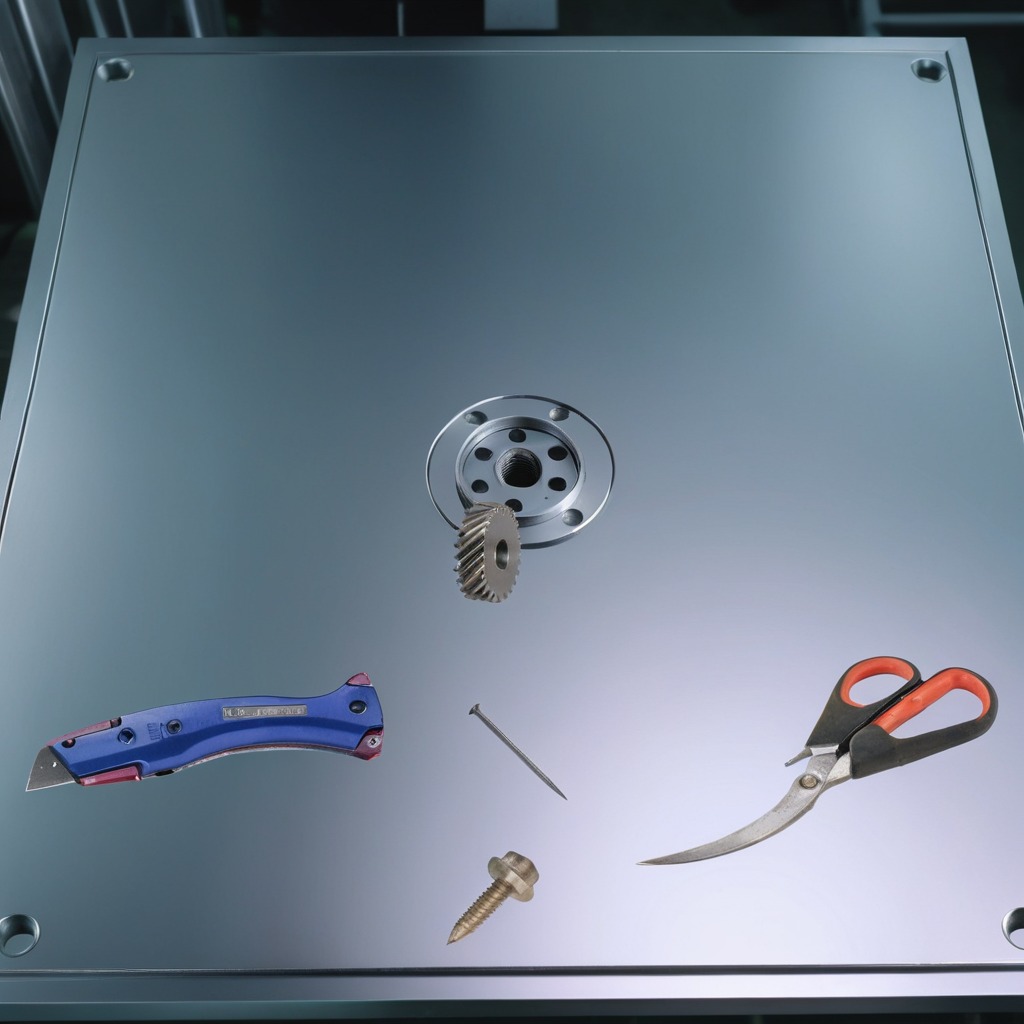
A steel gear with teeth, a utility knife, a metal machine screw, an iron nail, and a pair of scissors are lying on the metal table in a machine shop under fluorescent lights.